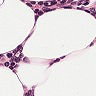
Metastatic tissue present: no